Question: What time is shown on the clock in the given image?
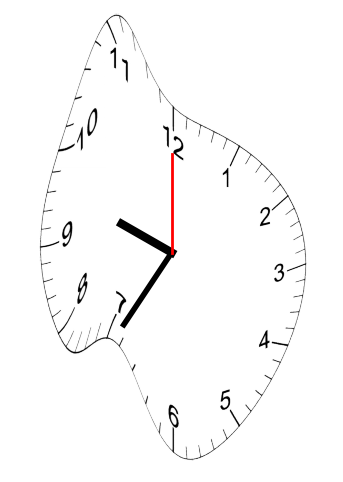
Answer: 09:35:00